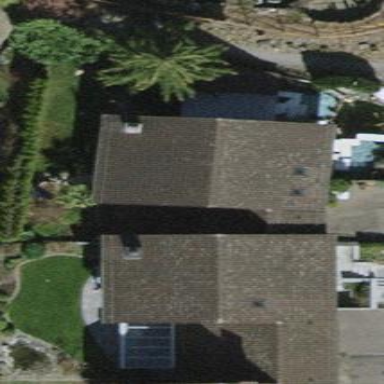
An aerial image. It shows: Building with tile roof.